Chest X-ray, AP view. Patient: 66 years old, sex M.
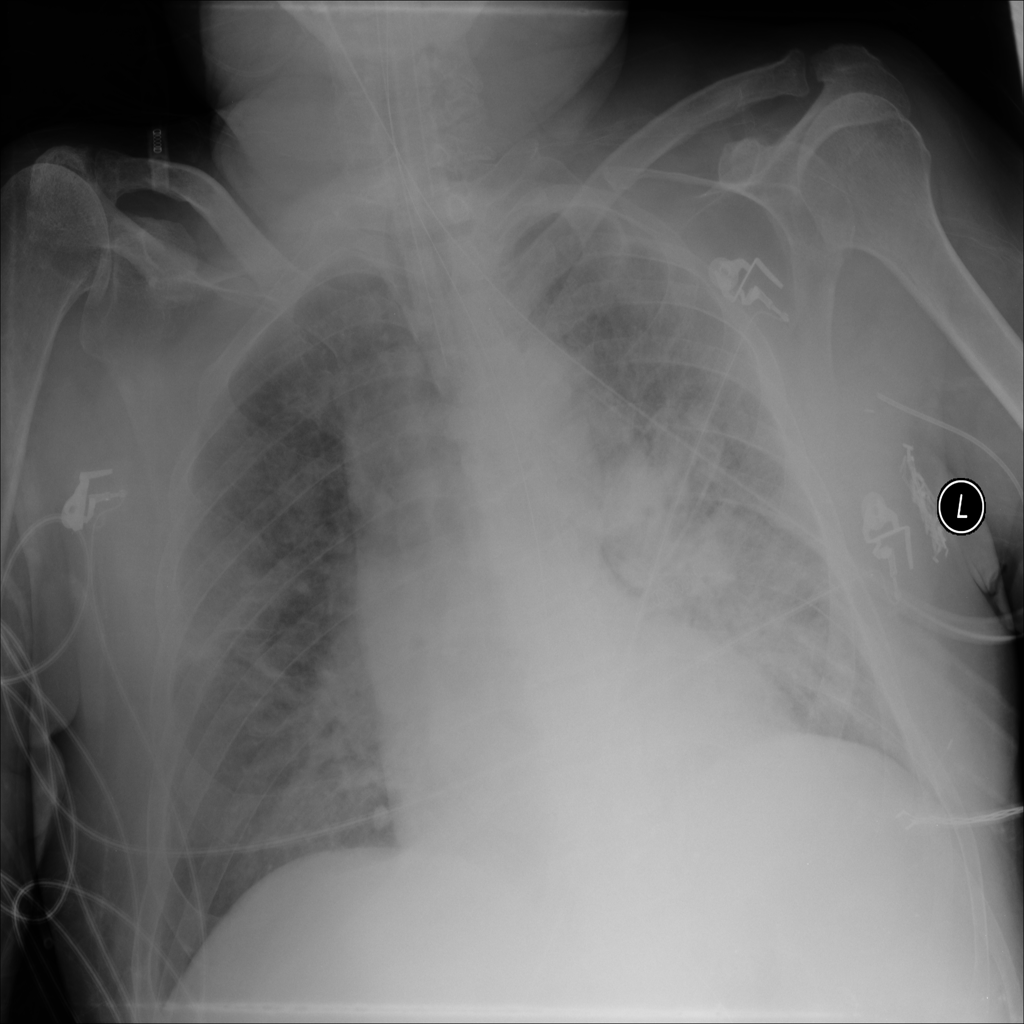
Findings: Infiltration